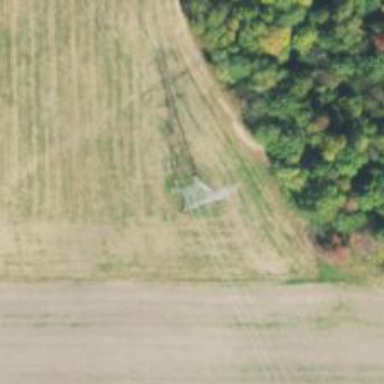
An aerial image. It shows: Lattice structure tower used for power transmission.